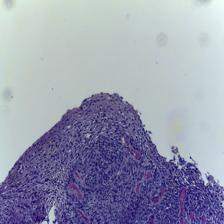
Diagnosis: OSCC